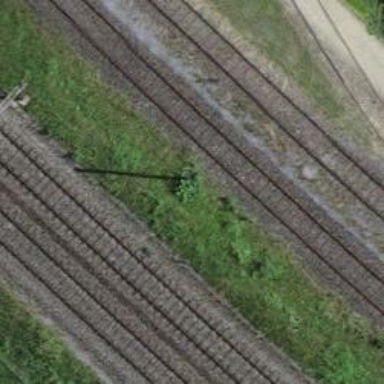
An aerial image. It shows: Single-track spur railway line.